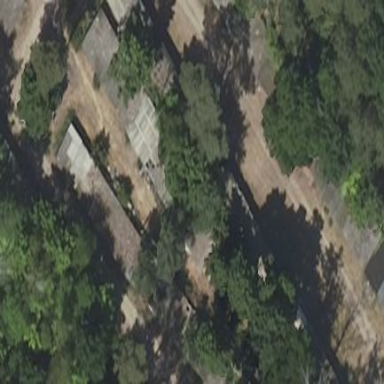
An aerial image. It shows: Group of garages.